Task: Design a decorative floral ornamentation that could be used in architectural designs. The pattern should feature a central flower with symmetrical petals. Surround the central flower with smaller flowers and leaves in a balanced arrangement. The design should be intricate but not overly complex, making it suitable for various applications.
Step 1352:
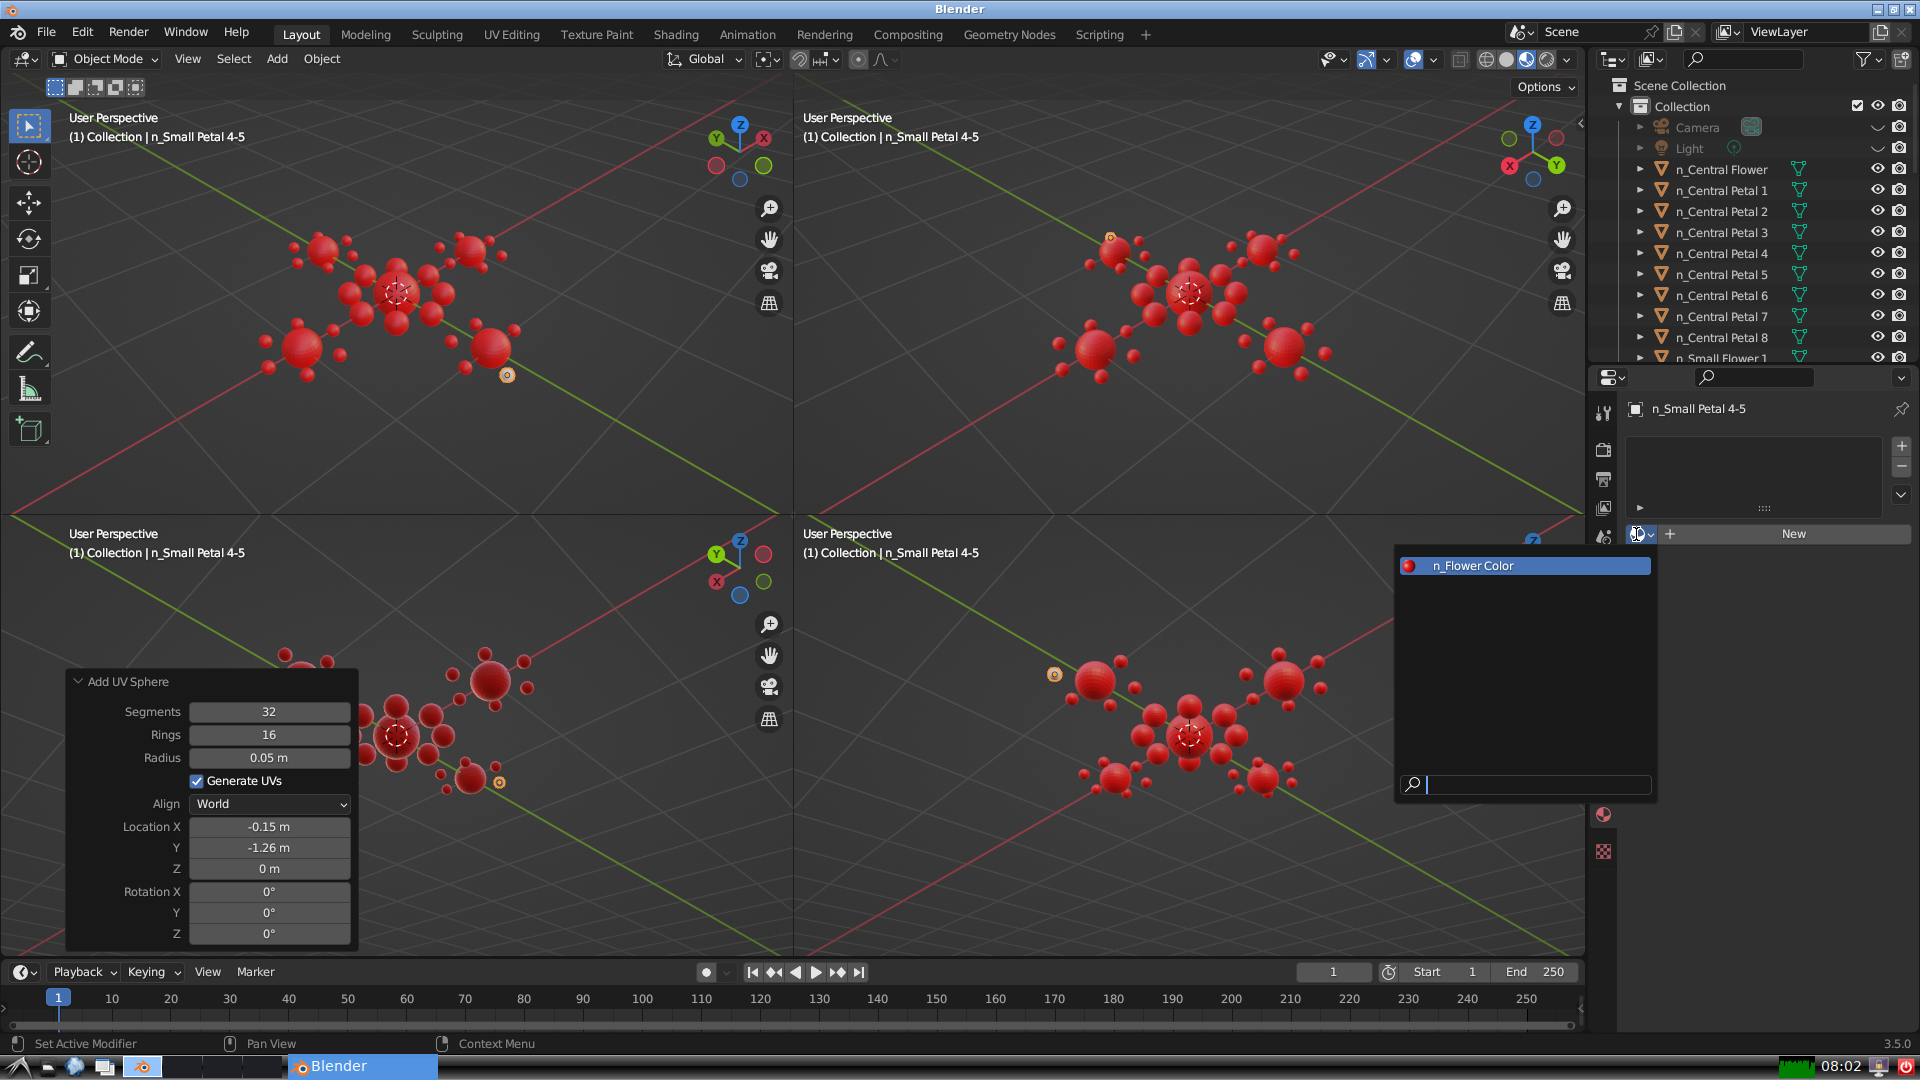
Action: input_text: n_Flower Color